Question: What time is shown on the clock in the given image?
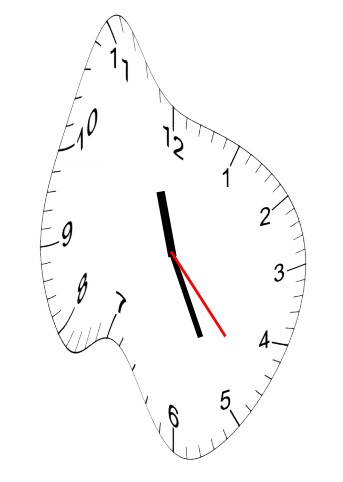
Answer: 11:25:23